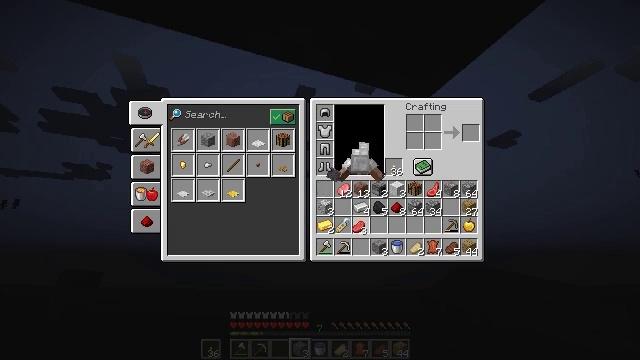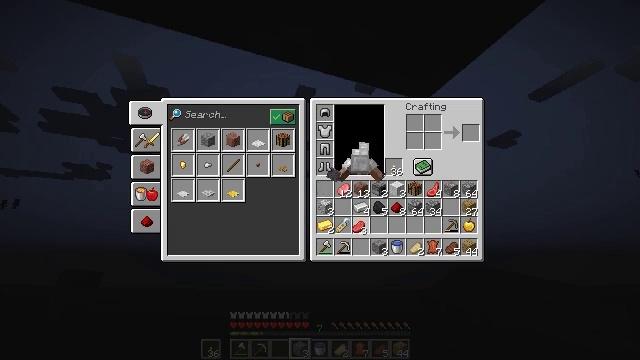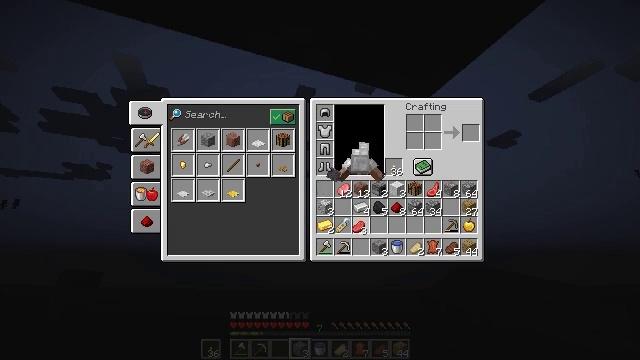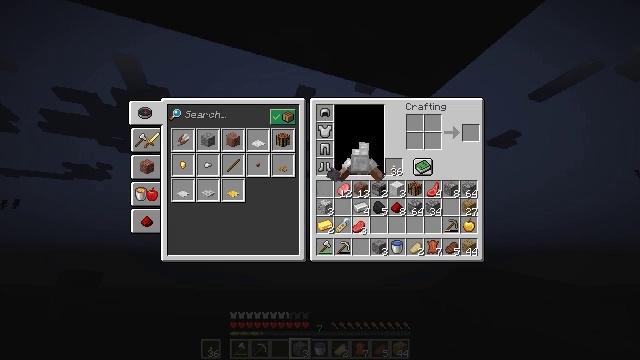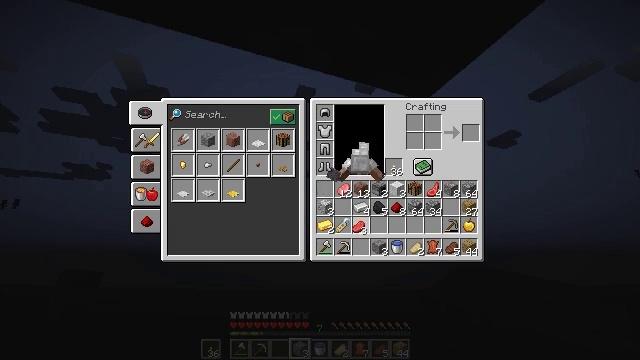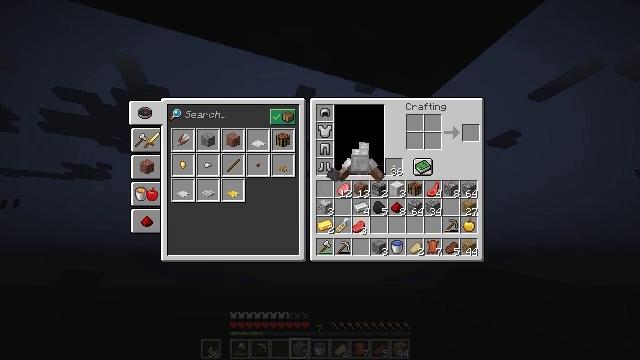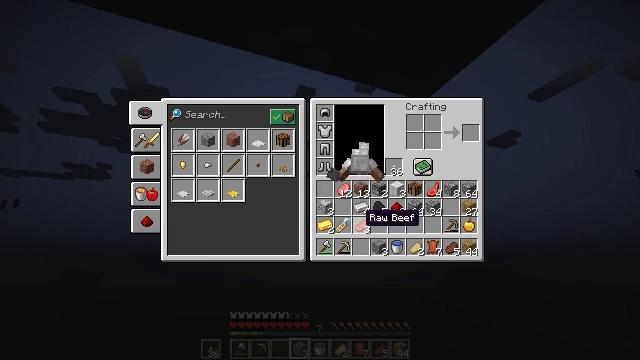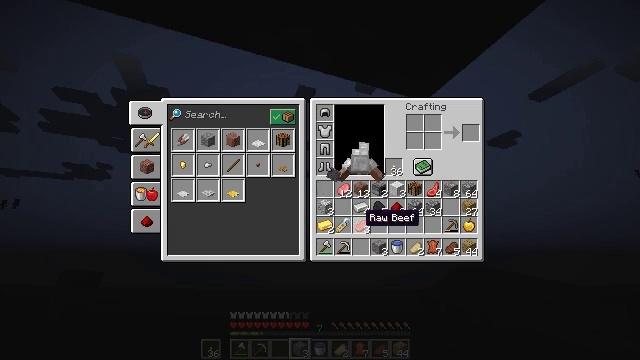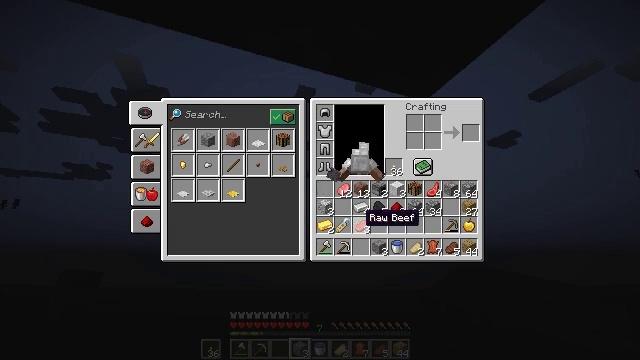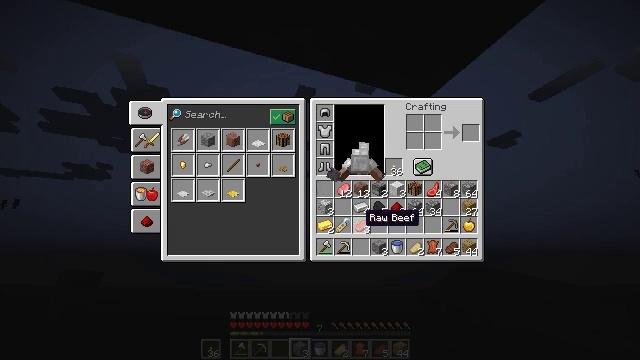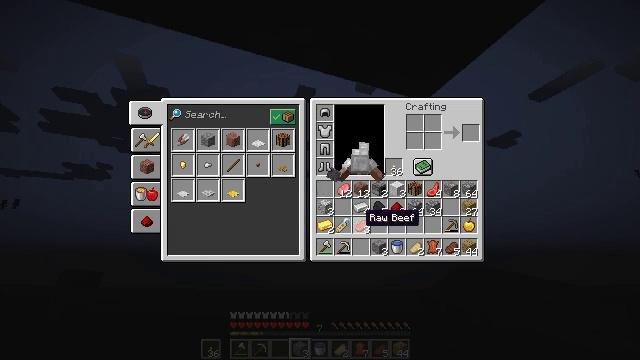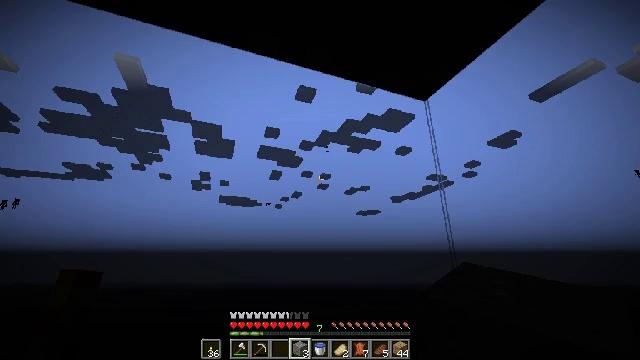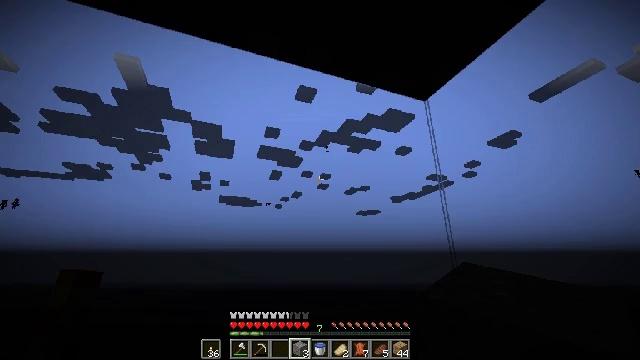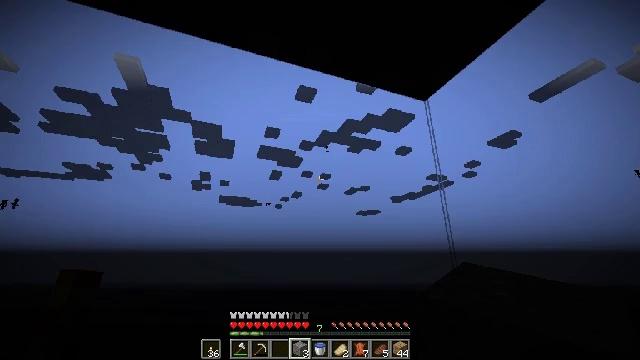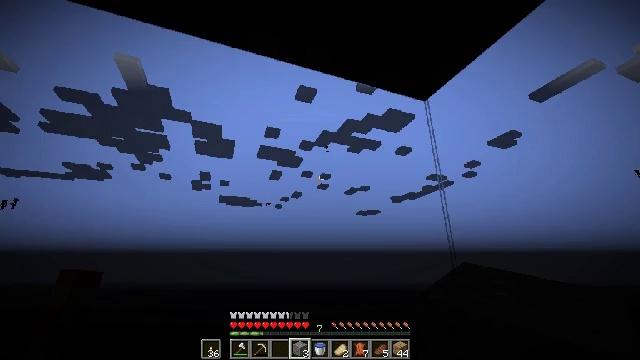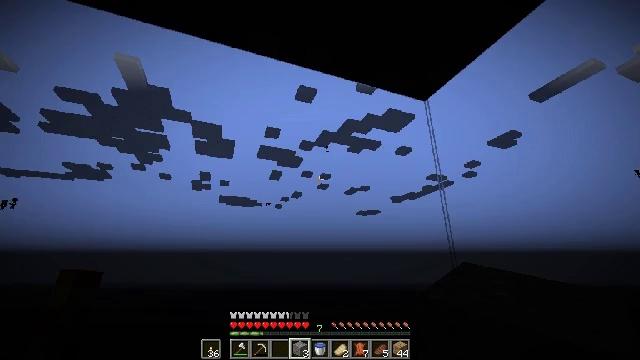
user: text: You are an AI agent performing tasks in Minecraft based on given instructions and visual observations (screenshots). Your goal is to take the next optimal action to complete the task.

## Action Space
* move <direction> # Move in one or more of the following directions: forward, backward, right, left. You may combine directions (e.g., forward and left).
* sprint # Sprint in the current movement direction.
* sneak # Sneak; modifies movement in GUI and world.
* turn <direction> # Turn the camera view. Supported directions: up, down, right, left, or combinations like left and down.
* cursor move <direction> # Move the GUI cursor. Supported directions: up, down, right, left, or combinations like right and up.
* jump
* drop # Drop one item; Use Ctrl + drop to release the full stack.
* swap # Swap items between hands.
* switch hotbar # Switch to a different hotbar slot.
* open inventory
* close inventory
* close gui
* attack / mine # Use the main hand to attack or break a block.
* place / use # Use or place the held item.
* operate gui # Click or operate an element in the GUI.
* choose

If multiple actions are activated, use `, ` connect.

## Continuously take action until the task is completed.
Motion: motion action
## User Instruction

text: Break the composter to recycle it.
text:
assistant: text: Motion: no_op
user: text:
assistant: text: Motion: no_op
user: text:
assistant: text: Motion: operate gui
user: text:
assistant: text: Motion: operate gui
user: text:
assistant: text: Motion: operate gui
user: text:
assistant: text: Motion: no_op
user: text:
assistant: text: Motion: no_op
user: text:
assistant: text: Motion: no_op
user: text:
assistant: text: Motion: no_op
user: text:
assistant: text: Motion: no_op
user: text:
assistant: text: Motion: close inventory
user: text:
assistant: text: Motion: close inventory
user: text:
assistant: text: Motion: close inventory
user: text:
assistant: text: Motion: no_op
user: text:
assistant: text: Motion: no_op
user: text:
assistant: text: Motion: no_op
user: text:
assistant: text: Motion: turn down
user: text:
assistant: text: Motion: turn down
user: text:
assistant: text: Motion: turn down
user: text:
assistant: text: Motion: move forward
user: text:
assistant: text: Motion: move forward
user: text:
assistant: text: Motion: no_op
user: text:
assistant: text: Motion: no_op
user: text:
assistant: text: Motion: switch to hotbar 2
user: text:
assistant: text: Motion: switch to hotbar 2
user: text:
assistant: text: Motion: attack / mine, switch to hotbar 2
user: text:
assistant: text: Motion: attack / mine
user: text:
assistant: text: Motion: attack / mine
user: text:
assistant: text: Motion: attack / mine
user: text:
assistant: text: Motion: attack / mine